Question: I have a dataset with 11 different variables (csv file with 12 columns). I want to be able to select a certain column for my scatterplot, but I'm having some difficulties. Please bear with me, as JavaScript is not my strong suit (obviously). Here's what I attempted:
'''
<div class="variables" id="fixedacidity" onclick="drawPlot('fixedacidity');">
<h1>fixed acidity</h1>
</div>
<div class="variables" id="volatileacidity" onclick="drawPlot('volatileacidity');">
<h1>volatile acidity</h1>
</div>
<div class="variables" id="citricacid" onclick="drawPlot('citricacid');">
<h1>citric acid</h1>
</div>
<div class="variables" id="residualsugar" onclick="drawPlot('residualsugar');">
<h1>residual sugar</h1>
</div>
etc ...
'''
I made a simple menu that calls on the 'drawPlot' function, but I'm having trouble trying to get the variable to pass on correctly.
Relevant d3/javascript:
'''
function drawPlot(selectedVar){
$(".visarea").html("");
var wineVar = selectedVar;
var margin = {top: 20, right: 20, bottom: 30, left: 40},
width = 860 - margin.left - margin.right,
height = 350 - margin.top - margin.bottom;
var x = d3.scale.linear()
.range([0, width]);
var y = d3.scale.linear()
.range([height, 0])
.domain([0,10]);
var color = d3.scale.category10();
var xAxis = d3.svg.axis()
.scale(x)
.orient("bottom");
var yAxis = d3.svg.axis()
.scale(y)
.orient("left").ticks(10);
var chart1 = d3.select(".visarea").append("svg")
.attr("width", width + margin.left + margin.right)
.attr("height", height + margin.top + margin.bottom)
.append("g")
.attr("transform", "translate(" + margin.left + "," + margin.top + ")");
d3.csv("red.csv", function(error, data) {
if (error) throw error;
data.forEach(function(d) {
d.wineVar = +d.wineVar;
d.quality = +d.quality;
});
x.domain(d3.extent(data, function(d) { return d.wineVar; })).nice();
y.domain([0,10]).nice();
chart1.append("g")
.attr("class", "x axis")
.attr("transform", "translate(0," + height + ")")
.call(xAxis)
.append("text")
.attr("class", "label")
.attr("x", width)
.attr("y", -6)
.style("text-anchor", "end")
.text(wineVar);
chart1.append("g")
.attr("class", "y axis")
.call(yAxis)
.append("text")
.attr("class", "label")
.attr("transform", "rotate(-90)")
.attr("y", 6)
.attr("dy", ".71em")
.style("text-anchor", "end")
.text("Rated Quality")
chart1.selectAll(".red.dot")
.data(data)
.enter().append("circle")
.attr("class", "red dot")
.attr("r", 3)
.attr("cx", function(d) { return x(d.wineVar); })
.attr("cy", function(d) { return y(d.quality); })
.style("fill", "red");
});
}
'''
Although the variable gets passed on to the function, 'd.wineVar', as expected, does not return the desired value, and thus the chart does not draw the correct values. Can anyone recommend a workaround for this? It seems so simple, yet I've spent hours failing trying to figure this out.
Sample of red.csv:
'''
fixedacidity,volatileacidity,citricacid,residualsugar,chlorides,freesulfurdioxide,totalsulfurdioxide,density,pH,sulphates,alcohol,quality
7.4,0.7,0,1.9,0.076,11,34,0.9978,3.51,0.56,9.4,5
7.8,0.88,0,2.6,0.098,25,67,0.9968,3.2,0.68,9.8,5
7.8,0.76,0.04,2.3,0.092,15,54,0.997,3.26,0.65,9.8,5
'''

Image of what I'm trying to accomplish. The first dataset, fixedacidity, gets drawn up fine. I'm having difficulties trying to get the menu to correctly show its respective dataset. "Rated Quality" will always be the data for the Y-axis.
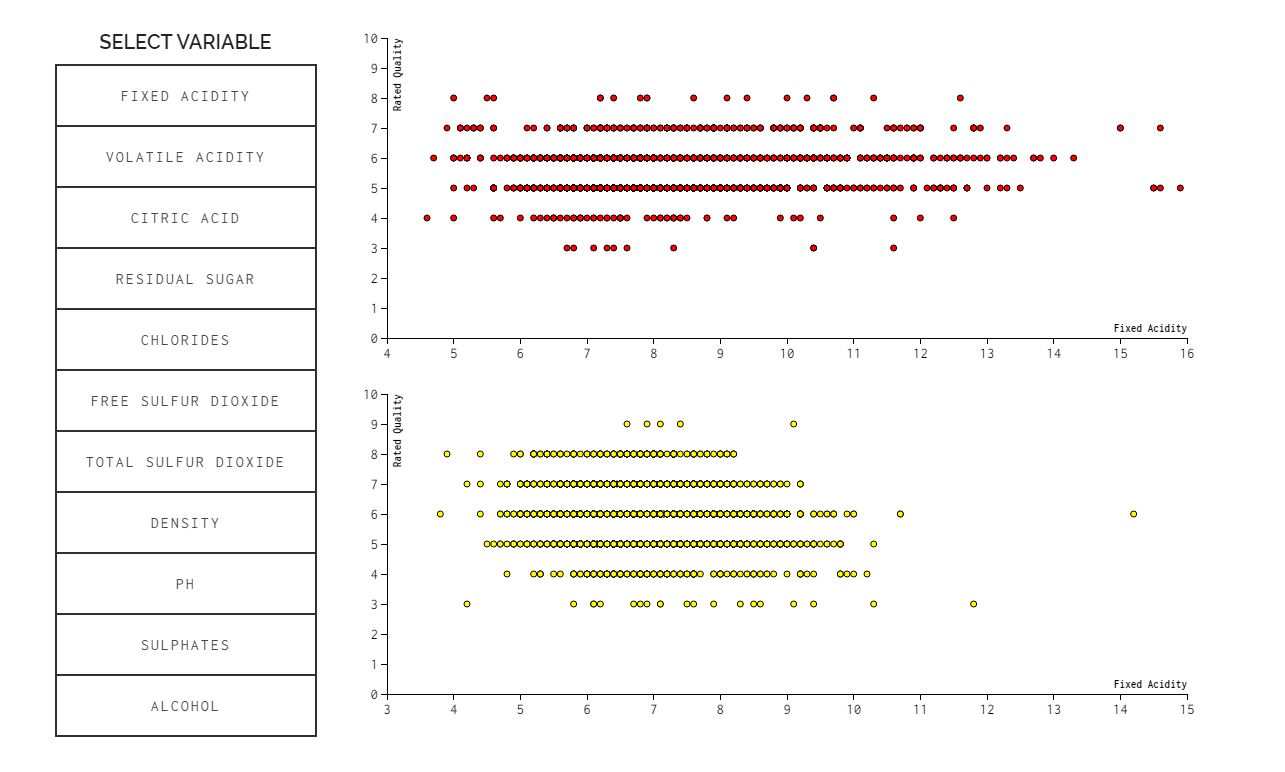
Answer: You has wrong variable reference, here:
'''
data.forEach(function(d) {
d.wineVar = +d.wineVar; // <---------Here
d.quality = +d.quality;
});
'''
change by:
'''
data.forEach(function(d) {
d.wineVar = +d[wineVar]; // <----------Here
d.quality = +d.quality;
});
'''